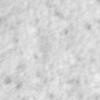
Label: no_change